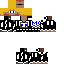
A male human skin with medium skin, wearing blonde long hair dressed in a blue hoodie and black pants, featuring a closed mouth.